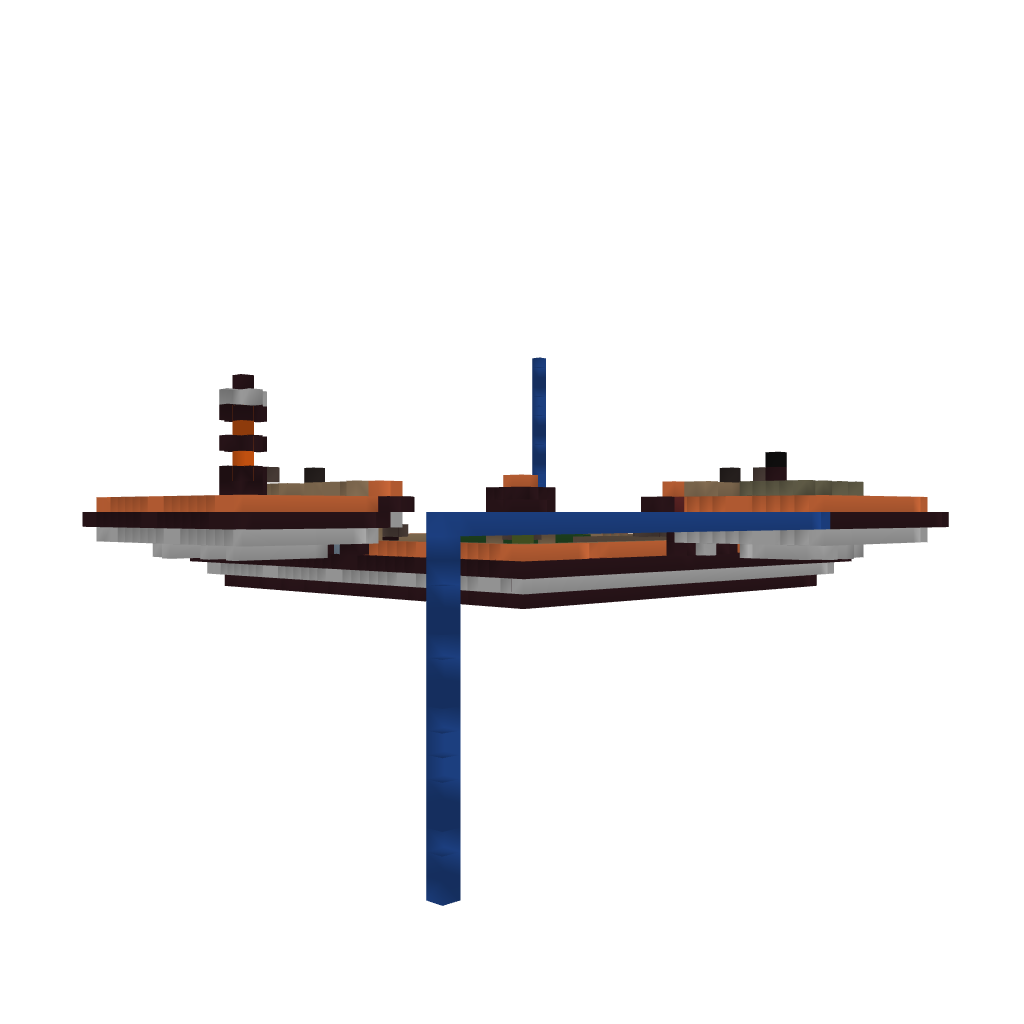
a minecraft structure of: Duckfarm